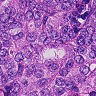
Metastatic tissue present: yes